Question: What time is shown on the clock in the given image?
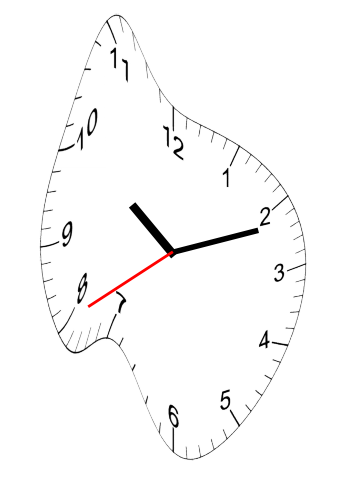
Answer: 10:11:40